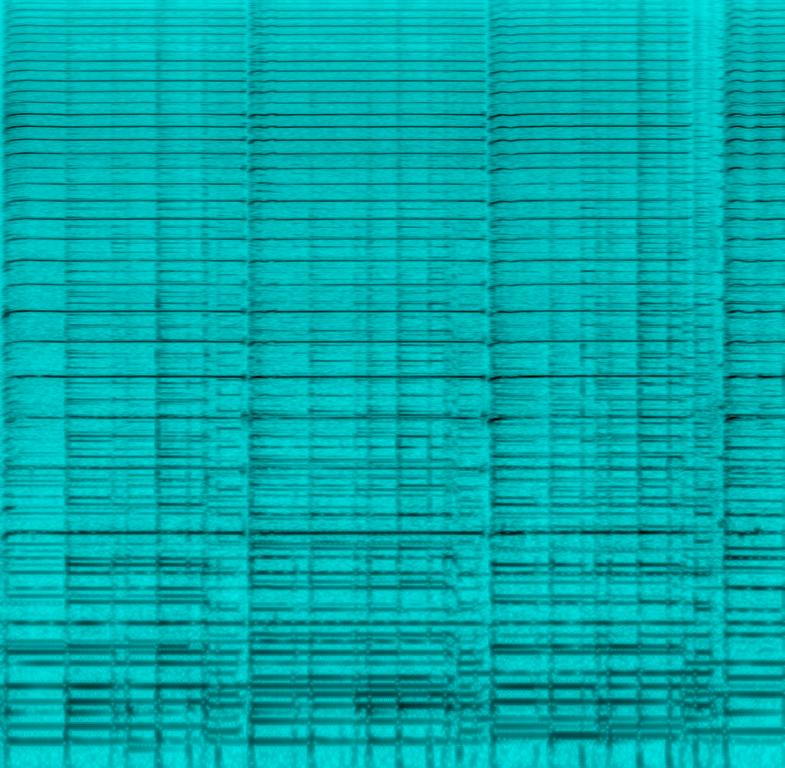
This is a tutorial of a song that could be described as blues-rock. The performer plays the harmonica while strumming chords on an acoustic guitar. The feel of the instrumental is reflective, mellow and bluesy.